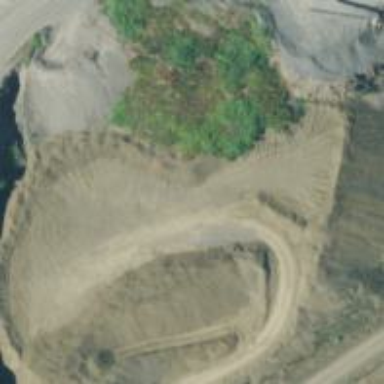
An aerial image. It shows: Quarry area.